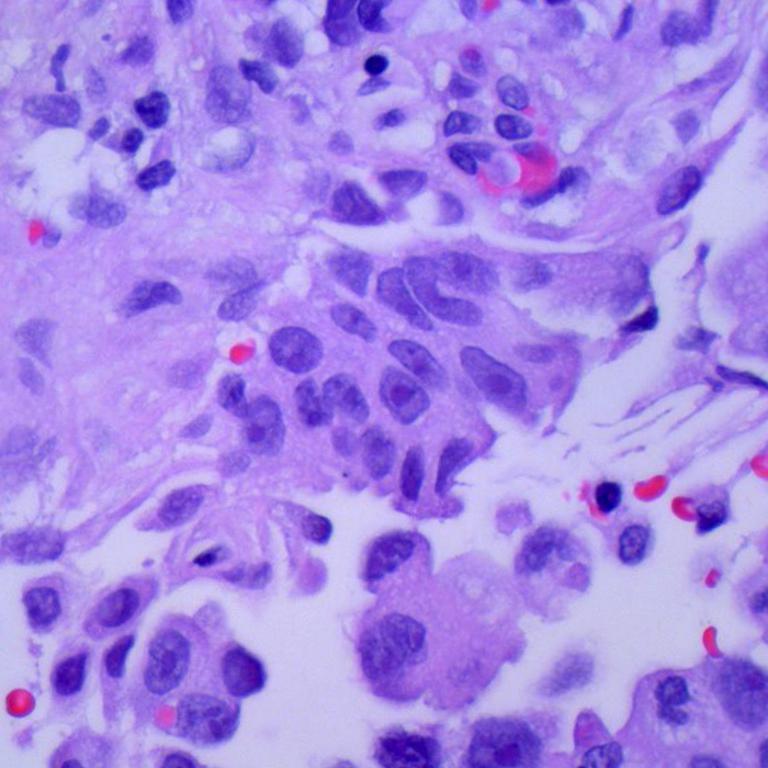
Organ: lung
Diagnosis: adenocarcinomas